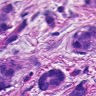
Metastatic tissue present: yes